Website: apple
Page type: customer-info-address
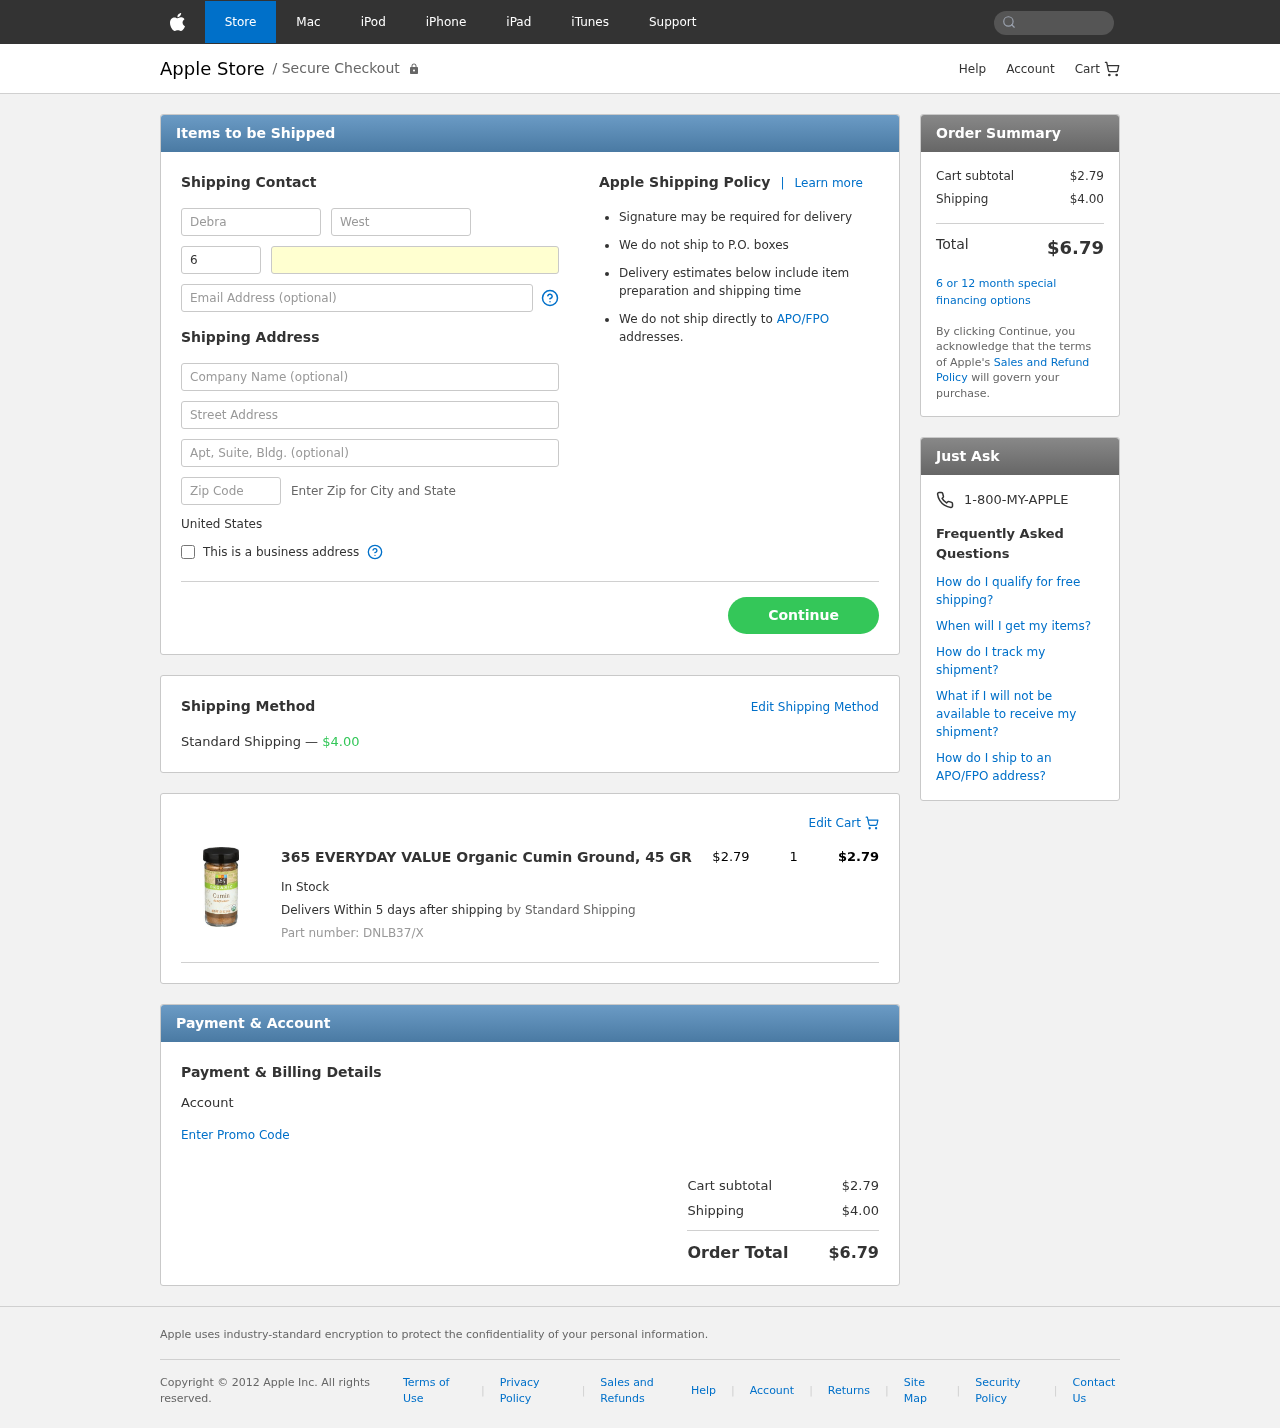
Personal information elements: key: PII_COUNTRY
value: United States
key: PII_FIRSTNAME
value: Debra
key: PII_LASTNAME
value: West
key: PII_PHONE_AREA
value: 627
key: PII_PHONE_LINE
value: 8273
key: PII_EMAIL
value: debrawest@hotmail.com
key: PII_STREET
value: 831 James Center Apt. 675
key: PII_POSTCODE
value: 44335
Product elements: key: PRODUCT1_NAME
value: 365 EVERYDAY VALUE Organic Cumin Ground, 45 GR
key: PRODUCT1_PRICE
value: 2.79
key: PRODUCT1_QUANTITY
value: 1
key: PRODUCT1_SKU
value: DNLB37/X
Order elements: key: ORDER_SHIPPING_COST
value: $4.00
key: ORDER_ITEM_TOTAL
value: $2.79
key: ORDER_SUBTOTAL
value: $2.79
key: ORDER_TOTAL
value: $6.79